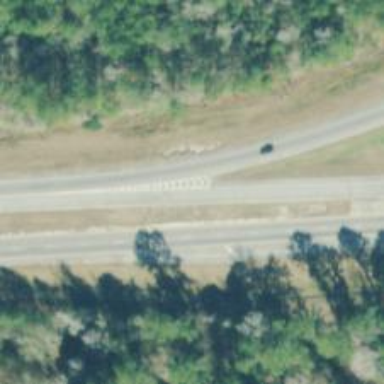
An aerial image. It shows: Trunk highway.